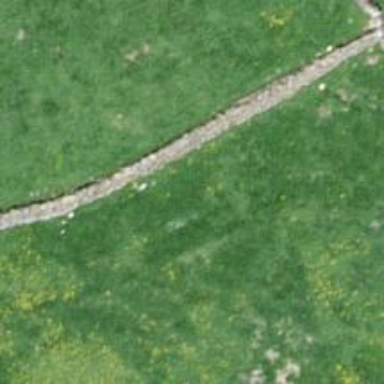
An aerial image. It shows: Wall barrier.